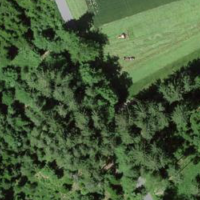
EUNIS habitat code: 44
Species observed at this site:
Vaccinium myrtillus